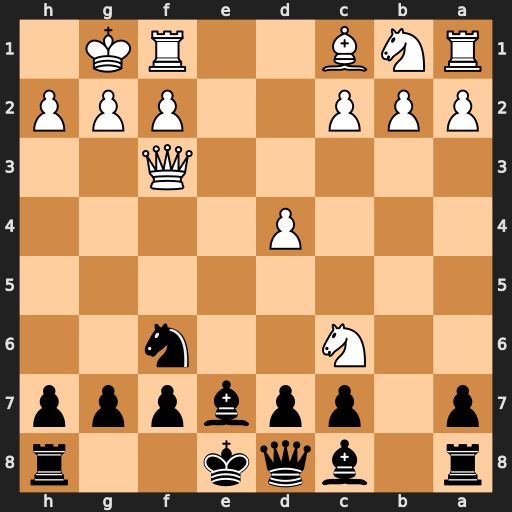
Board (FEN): r1bqk2r/p1ppbppp/2N2n2/8/3P4/5Q2/PPP2PPP/RNB2RK1
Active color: b
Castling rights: kq
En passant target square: -
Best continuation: dxc6 Qxc6+ Bd7